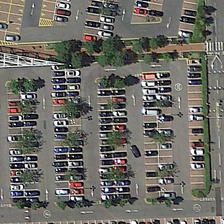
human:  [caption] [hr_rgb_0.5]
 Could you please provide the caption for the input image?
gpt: many cars are in a parking lot near some green trees .

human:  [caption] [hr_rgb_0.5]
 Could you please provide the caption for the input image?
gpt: many cars are in a parking lot near some green trees .

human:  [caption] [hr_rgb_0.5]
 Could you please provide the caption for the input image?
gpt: many cars are in a parking lot near some green trees .

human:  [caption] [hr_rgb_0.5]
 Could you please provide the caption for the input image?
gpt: many cars are in a parking lot near some green trees .

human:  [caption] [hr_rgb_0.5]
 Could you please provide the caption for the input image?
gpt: many cars are in a parking lot near some green trees .